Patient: sex M, age 78
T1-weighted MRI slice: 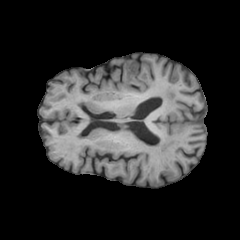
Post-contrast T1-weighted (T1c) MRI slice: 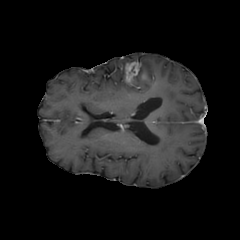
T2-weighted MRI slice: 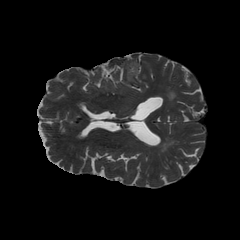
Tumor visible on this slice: yes
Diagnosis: Glioblastoma, IDH-wildtype
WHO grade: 4